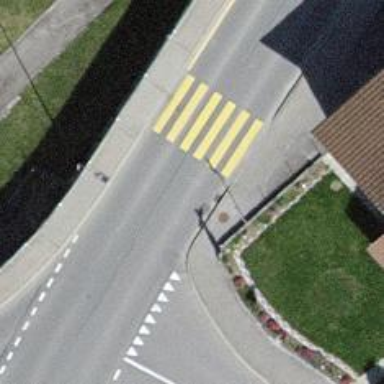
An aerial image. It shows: Marked zebra crossing.